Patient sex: M
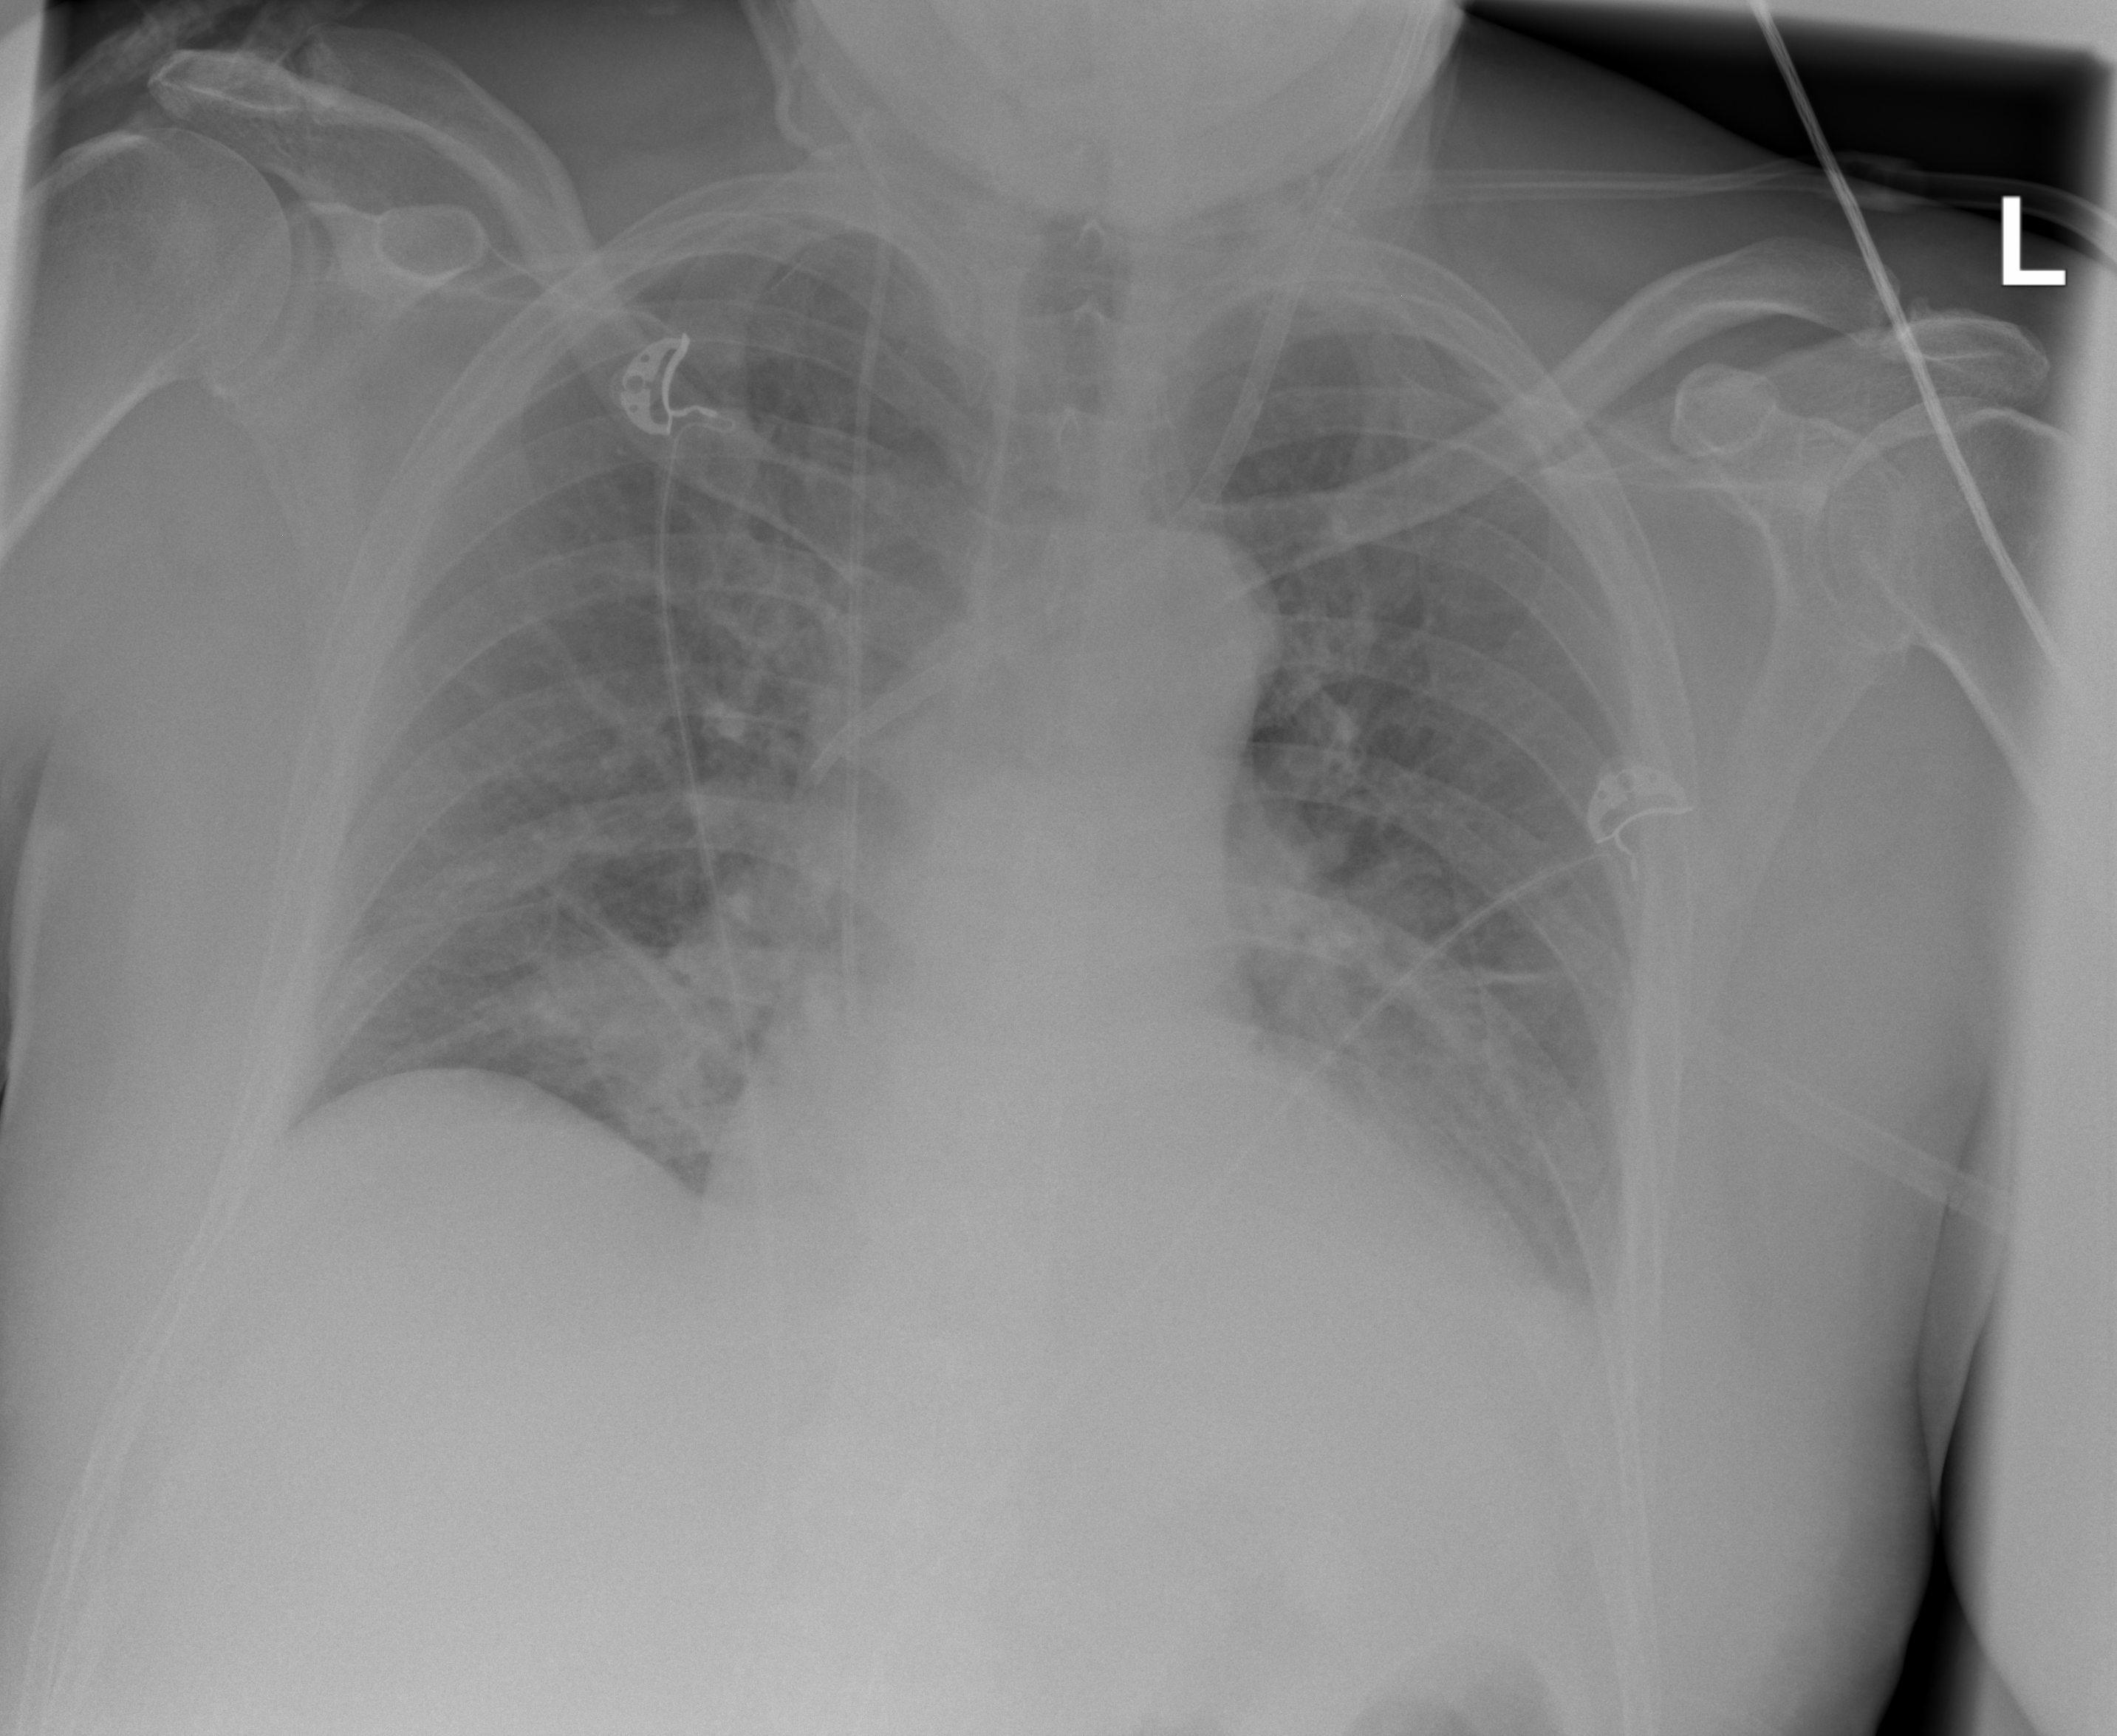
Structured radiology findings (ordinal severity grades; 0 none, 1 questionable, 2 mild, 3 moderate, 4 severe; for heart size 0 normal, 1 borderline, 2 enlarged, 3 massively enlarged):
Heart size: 2
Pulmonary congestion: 1
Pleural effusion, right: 0
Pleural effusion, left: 2
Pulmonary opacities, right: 2
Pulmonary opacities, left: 2
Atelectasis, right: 2
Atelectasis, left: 2